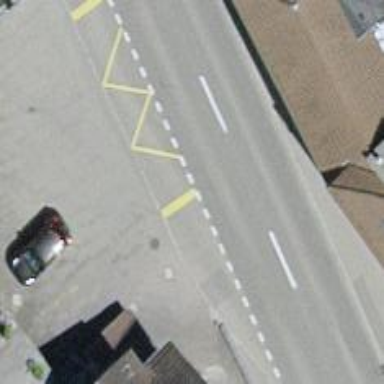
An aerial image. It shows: Bus stop with platform for public transport.